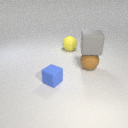
large yellow rubber sphere behind large brown rubber sphere